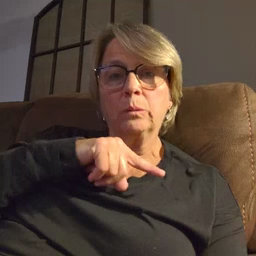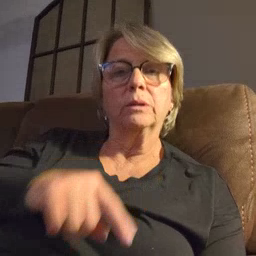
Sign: mouse